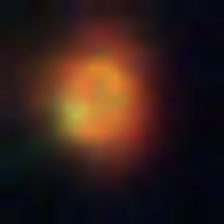
Taxon: NanoPlankton
Group: Other